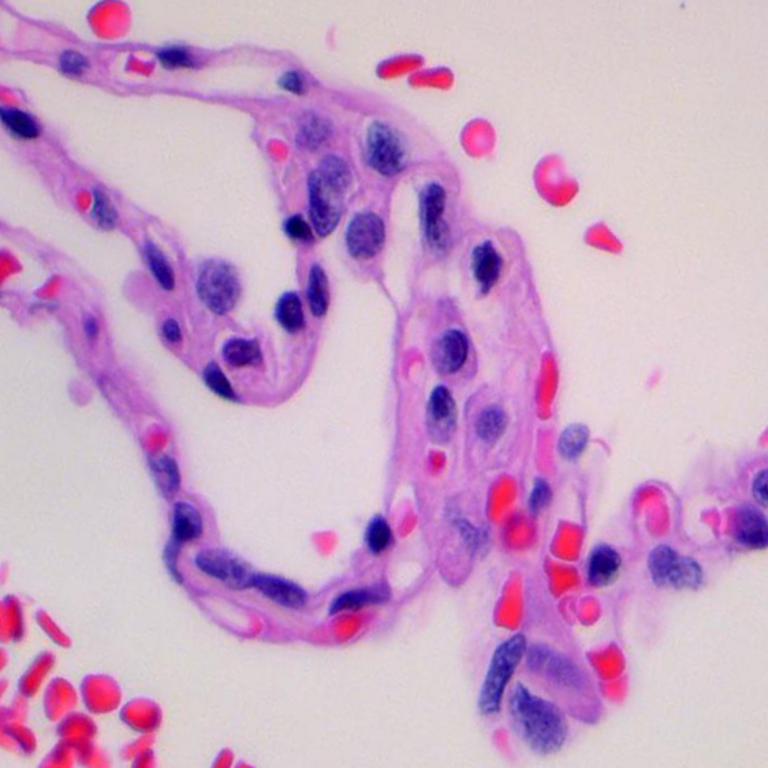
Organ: lung
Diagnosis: benign